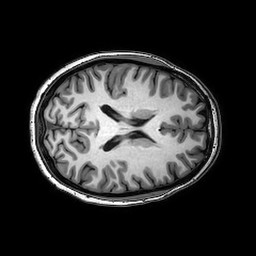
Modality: T1w
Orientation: axial
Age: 26
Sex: female
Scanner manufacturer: philips
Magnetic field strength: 3 T
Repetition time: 0.008123 s
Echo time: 0.00372 s